Question: I am unable to import RAML specification from Design Center to Anypoint Studio as I am receiving the following error:
.
I have tried the following to resolve the issue:
1. Re-downloading Anypoint Studio
2. Changing workspace location
3. Removing and adding Anypoint Platform credentials to Studio
4. Using different credentials in Studio
Also note that:
- - - -
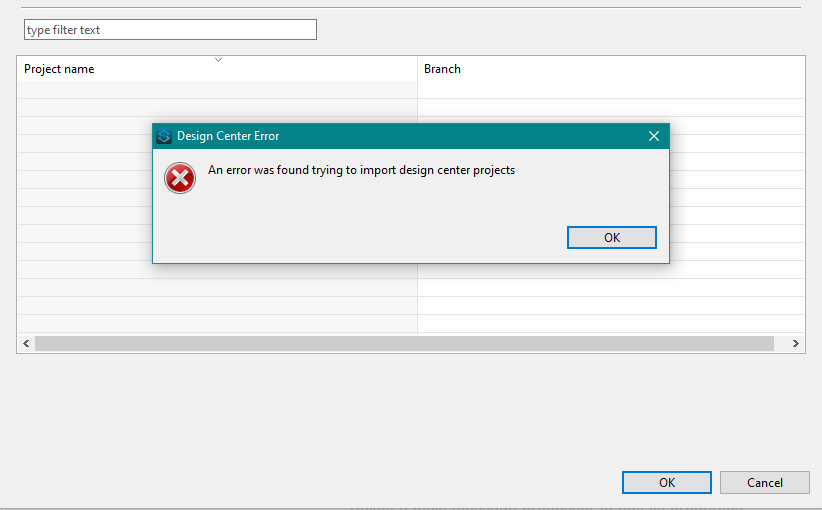
Answer: There was some ongoing issue with Design Center
The issue was resolved